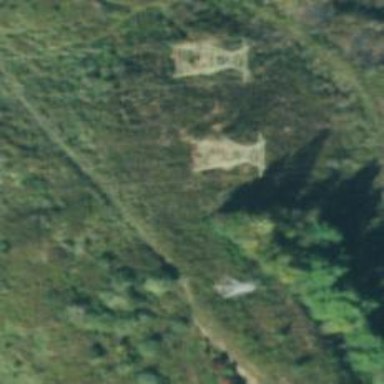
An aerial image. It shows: Lattice structure tower used for power transmission.